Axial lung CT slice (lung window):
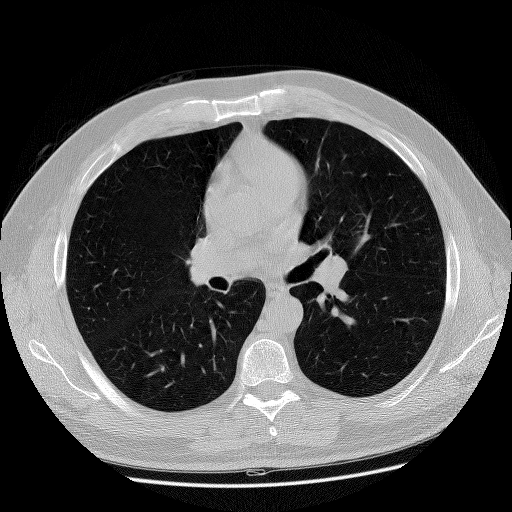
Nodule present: no